Question: I have a H1 and H2 within a div tag called "welcome". I am trying to decrease the space between the word welcome and the second line of text. I'm struggling to figure this out, but I feel like it will be something simple. Any help would be greatly appreciated. Below is an image to show what I'm talking about and my html/css.

This is my html
'''
<html>
<head>
<meta charset="utf-8">
<title>Playing with backgrounds</title>
<link href="styles.css" rel="stylesheet" type="text/css" />
</head>
<body>
<div id="wrapper">
<a href="index.html">
<div id="logo">
</div>
</a>
<div id="welcome">
<h1>Welcome</h1>
<h2>
To
<span class="gold"> Promise Land Partners</span></h2>
</div>
<div id="bottom_bar">
</div>
</div>
</body>
</html>
'''
This is my css
'''
body {
background-image: url(img/dot.png), url(img/background.jpg);
background-repeat: repeat, no-repeat;
background-position: top left, center center fixed;
background-size: auto, cover;;
margin: 0px;
font-family: Helvetica Neue, Helvetica, Arial, sans-serif;
}
#logo {
background-image:url(img/PLP.png);
background-repeat: no-repeat;
background-position: top left;
height: 100px;
width: 100%;
margin: 0;
padding: 0;
}
#logo:hover, #logo:active {
background-image:url(img/PLP_pushed.png);
}
#bottom_bar {
background-image:url(img/bottom_bar.jpg);
position: fixed;
bottom: 0;
height: 27px;
width: 100%;
}
#welcome {
background-image: url(img/welcomepanel.png);
background-repeat: no-repeat;
position: relative;
left: 0;
top: 70px;
height: 261px;
width: 100%;
padding: 10px;
margin: 0;
}
h1 {
color:white;
padding-left: 90px;
font-size: 6em;
margin: 0;
}
h2 {
color: white;
font-size: 4em;
padding-left: 20px;
margin: 0;
}
.gold {
color: #ee9f00;
font-size: .75em;
margin: 0;
}
'''
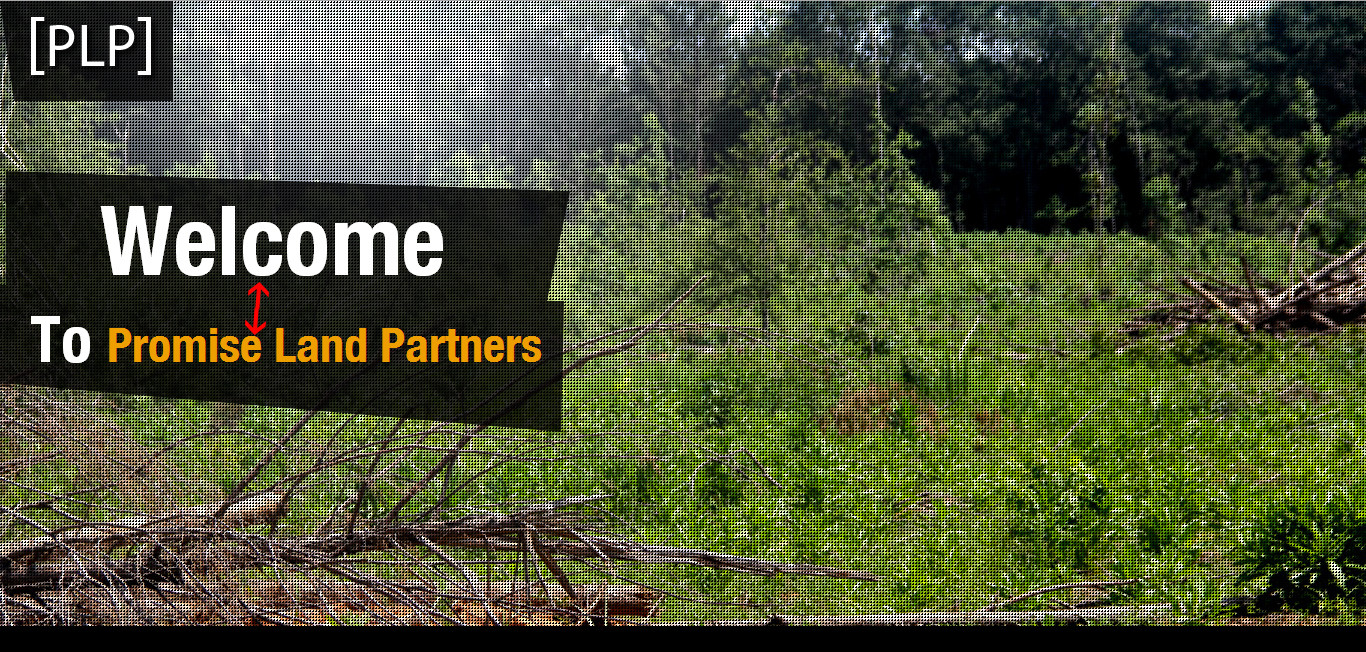
Answer: Try 'line-height: 0.5em;' for example